Current action and preconditions to check: trajectory_clear

Your task: For each precondition in the list above, predict whether it will hold at this action.

Consider the current scene as observed from the mobile robot's camera, and analyze the predicted future states of all dynamic agents (e.g., people, animals, vehicles, or any moving entities) within the NEXT SECOND.

IMPORTANT: Only answer "very likely" if you are absolutely certain—based on strong, clear evidence—that a dynamic agent will violate the precondition in the predicted future state. Do NOT answer "very likely" for unlikely, ambiguous, or low-probability risks.

Ask yourself for each precondition: Is there a high probability, with clear and convincing evidence, that the predicted future states of any dynamic agent will interfere with the predicted future state of the currently executing action within the NEXT SECOND, causing that precondition to fail?

Assess the risk level based on these predictions. Use "likely" or "very likely" if motions create a clear risk of interference.

Use "neutral" or "improbable" if agents are nearby but their predicted paths are clearly diverging or non-conflicting.

Failure Risk Categories: "very improbable", "improbable", "neutral", "likely", "very likely"

Answer Format: Output ONLY the probability_of_failure value from these categories: "very improbable", "improbable", "neutral", "likely", "very likely"

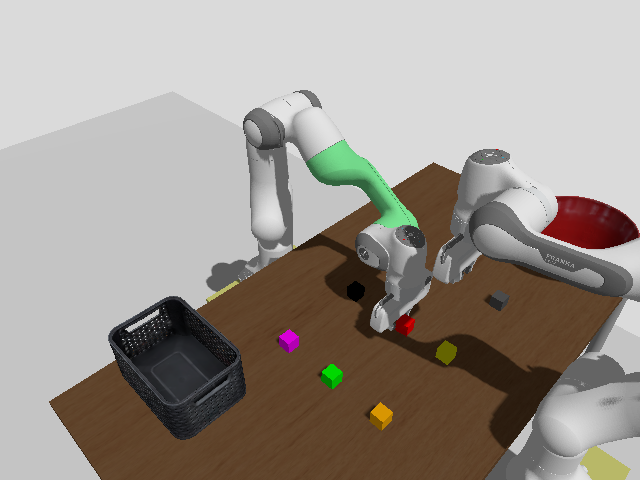

Answer: improbable